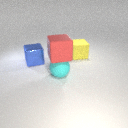
large red rubber cube above large cyan rubber sphere